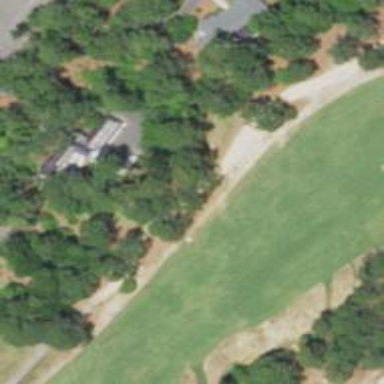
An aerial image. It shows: Path used for both walking and golf.